Question: I'm needing to sum column H if:
Any value in D matches B of the same row, and if any value in D matches a specific cell in L.
For example,
IF D:D = B:B on the same row, AND F:F on the same row != Y, AND D:D = L2, then SUM = 2.0
IF D:D = B:B on the same row, AND F:F on the same row != Y, AND D:D = L3, then SUM = 1.2

There will be a couple hundred rows that will follow this. I hope this makes sense.
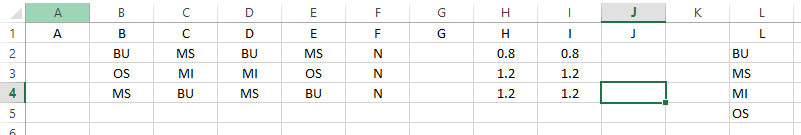
Answer: Try this one:
'''
=SUMPRODUCT((B:B=D:D)*(F:F<>"Y")*(D:D=L2)*(H:H))
'''
To make formula faster I suggest you to use exact ranges:
'''
=SUMPRODUCT((B2:B100=D2:D100)*(F2:F100<>"Y")*(D2:D100=L2)*(H2:H100))
'''